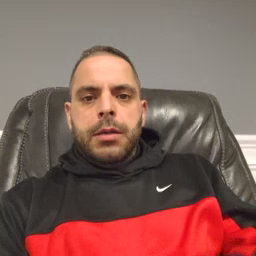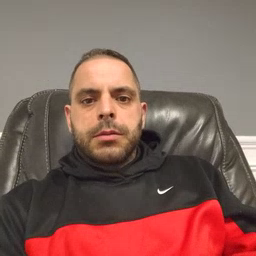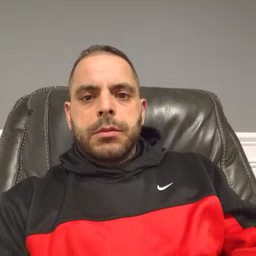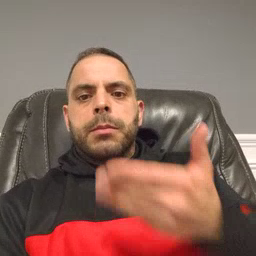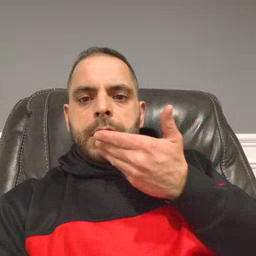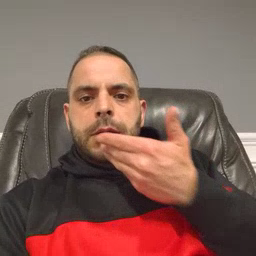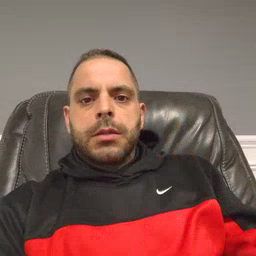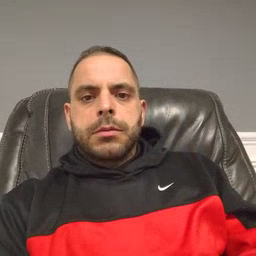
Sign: pizza